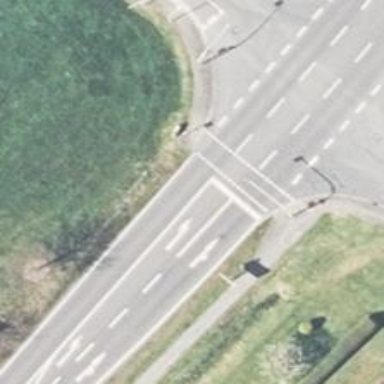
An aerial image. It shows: Primary road with asphalt surface.